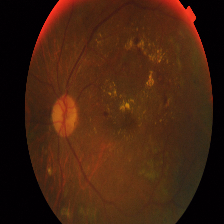
Diabetic retinopathy grade: Proliferative DR